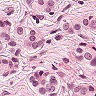
Metastatic tissue present: yes